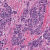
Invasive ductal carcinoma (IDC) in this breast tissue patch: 1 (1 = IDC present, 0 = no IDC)